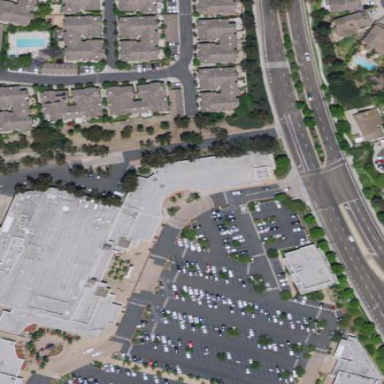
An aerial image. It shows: Commercial building.